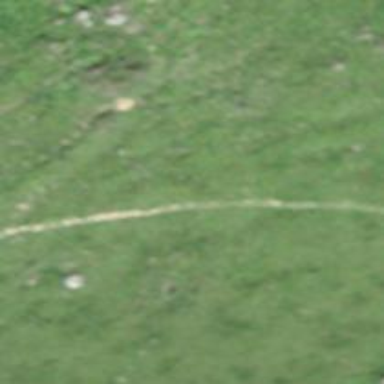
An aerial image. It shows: Path.